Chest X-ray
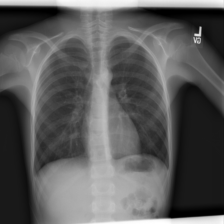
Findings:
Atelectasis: negative
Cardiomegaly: negative
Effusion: negative
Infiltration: negative
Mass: negative
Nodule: negative
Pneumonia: negative
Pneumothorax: negative
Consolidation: negative
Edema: negative
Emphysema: negative
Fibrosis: negative
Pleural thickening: negative
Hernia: negative